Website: bh-photo
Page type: address-validator
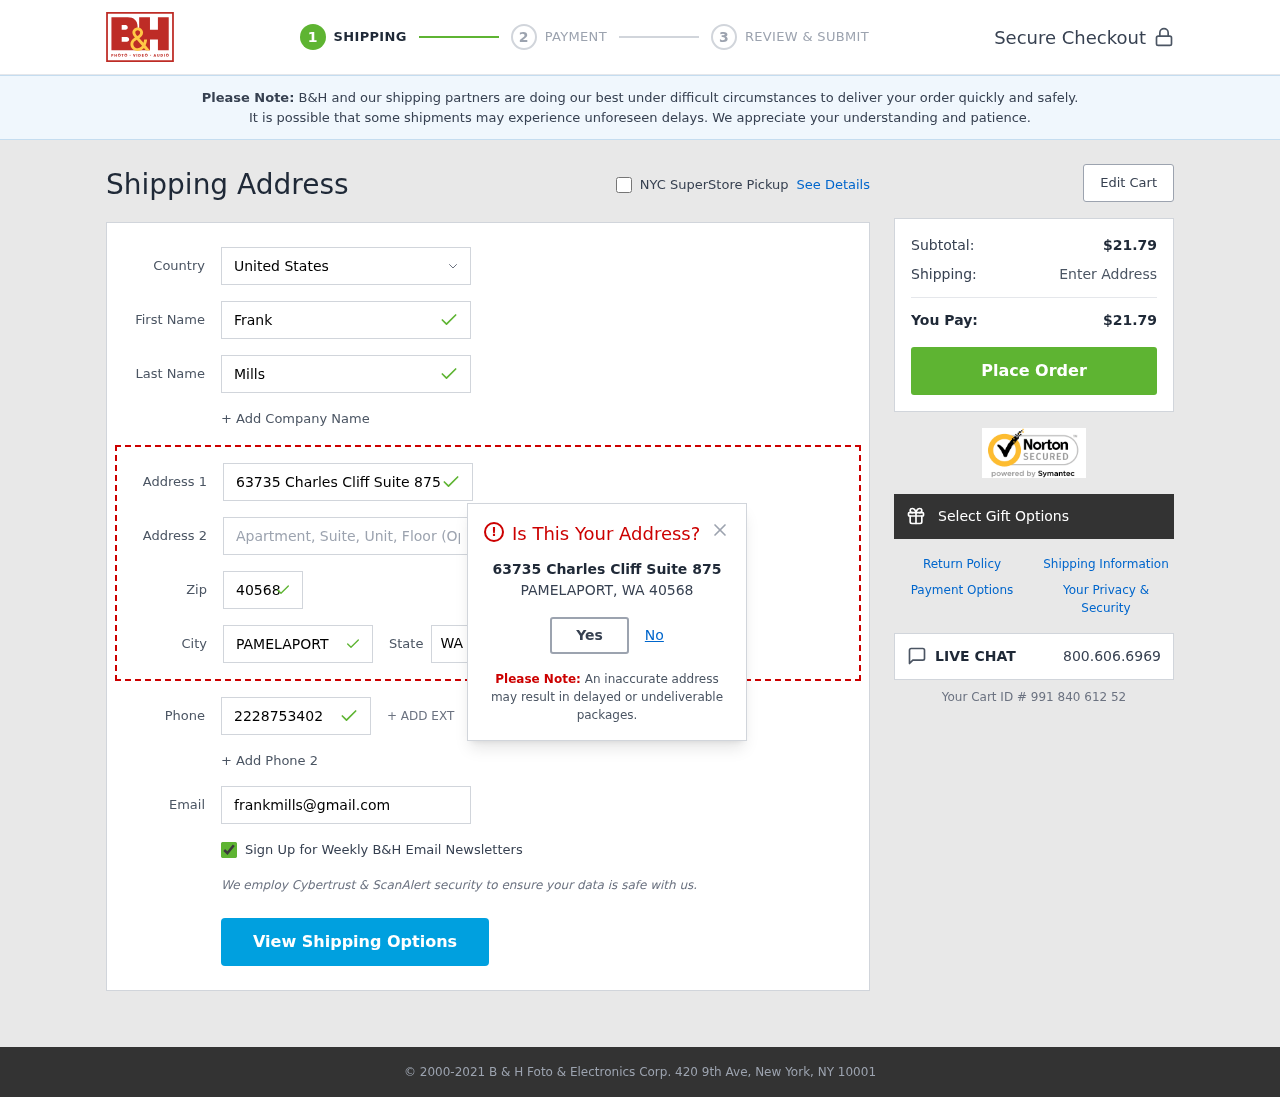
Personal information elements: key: PII_CITY
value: Pamelaport
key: PII_COUNTRY
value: United States
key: PII_EMAIL
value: frankmills@gmail.com
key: PII_FIRSTNAME
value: Frank
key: PII_LASTNAME
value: Mills
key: PII_PHONE
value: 2228753402
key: PII_POSTCODE
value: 40568
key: PII_STATE_ABBR
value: WA
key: PII_STREET
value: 63735 Charles Cliff Suite 875
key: PII_PHONE_PREFIX
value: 875
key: PII_PHONE_PREFIX_NUMERIC
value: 875
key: PII_CITY_MODAL
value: PAMELAPORT
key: PII_POSTCODE_FULL
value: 40568
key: PII_POSTCODE_NUMERIC
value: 40568
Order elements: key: ORDER_SUBTOTAL
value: $21.79
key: ORDER_TOTAL
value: $21.79
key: ORDER_ID
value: Your Cart ID # 991 840 612 52